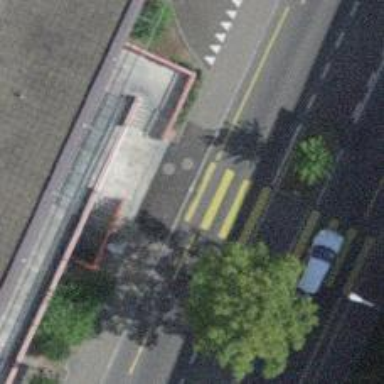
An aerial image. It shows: Kerb serving as barrier.